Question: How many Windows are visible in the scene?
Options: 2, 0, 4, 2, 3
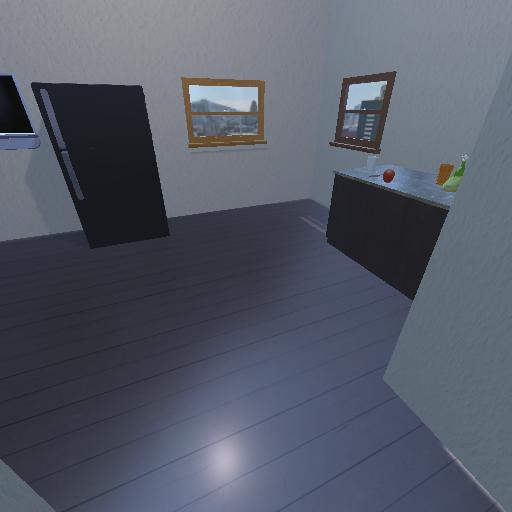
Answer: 2